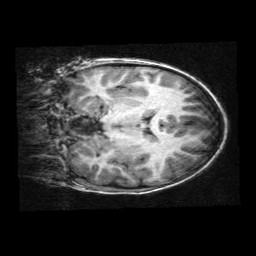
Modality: T1w
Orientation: coronal
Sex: male